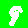
Digit: 9